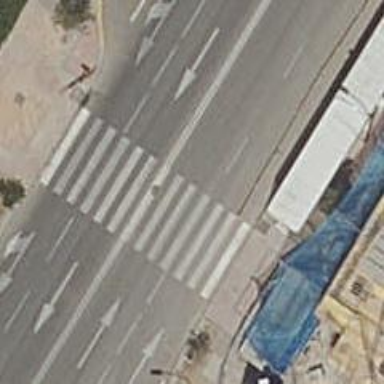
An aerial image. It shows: Zebra crossing on footway.